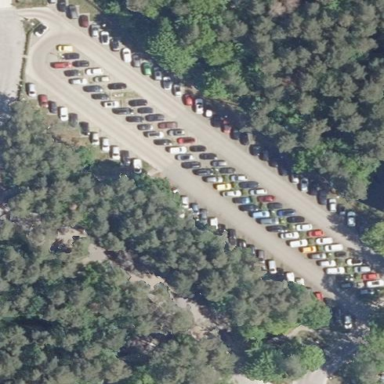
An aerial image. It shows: Parking area with surface.